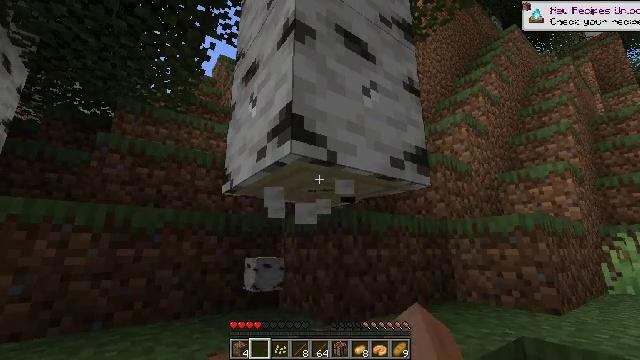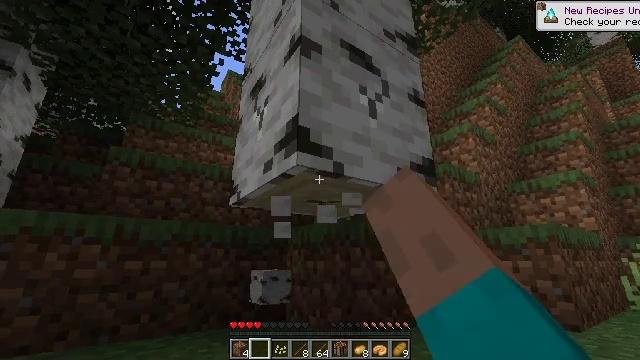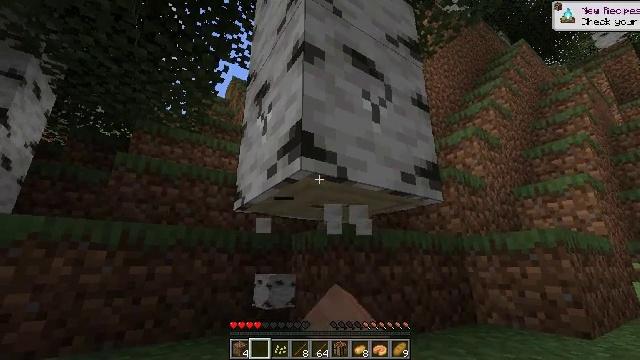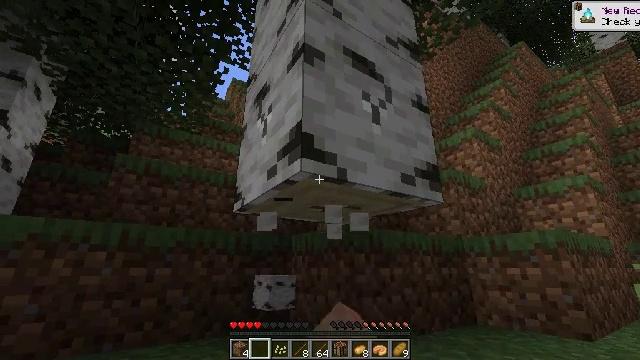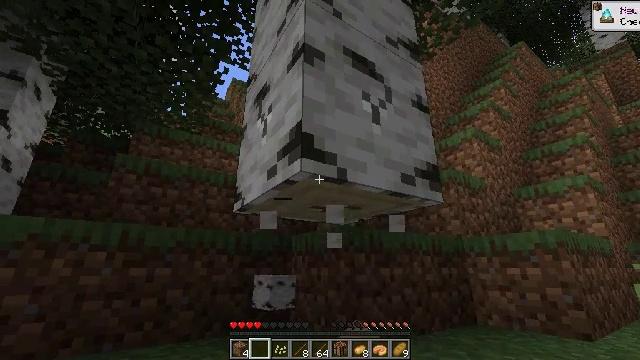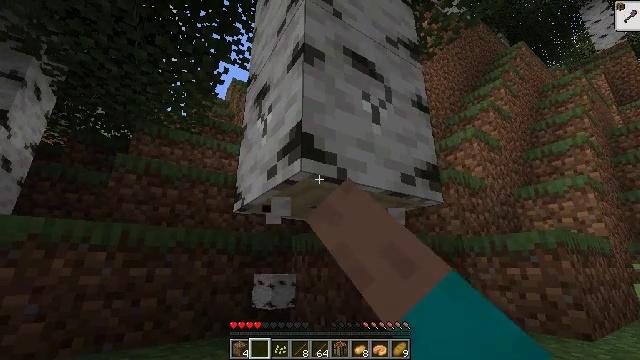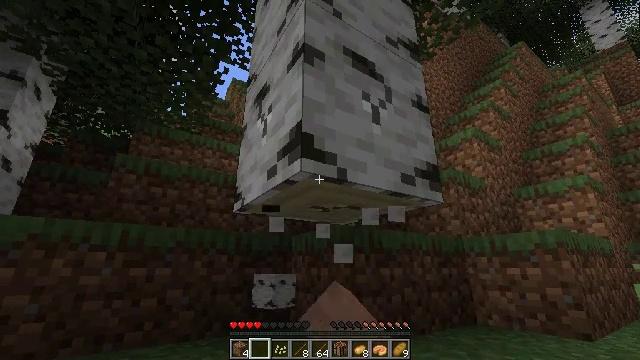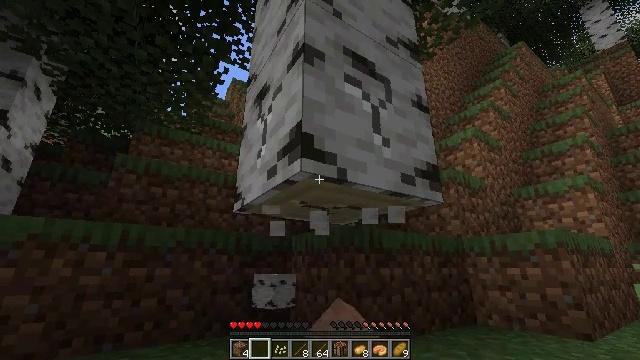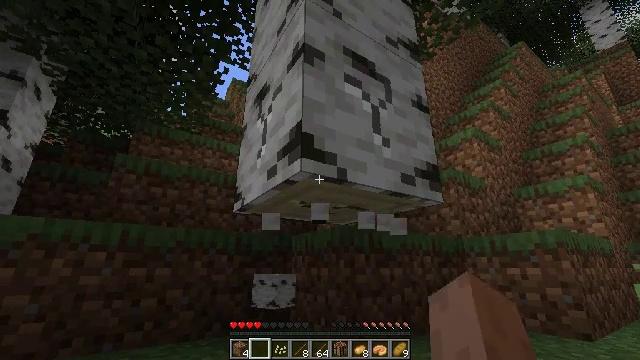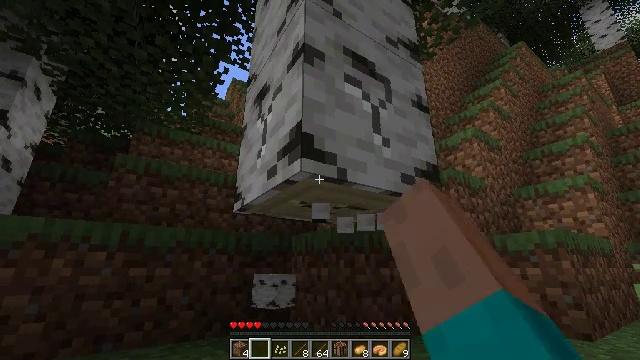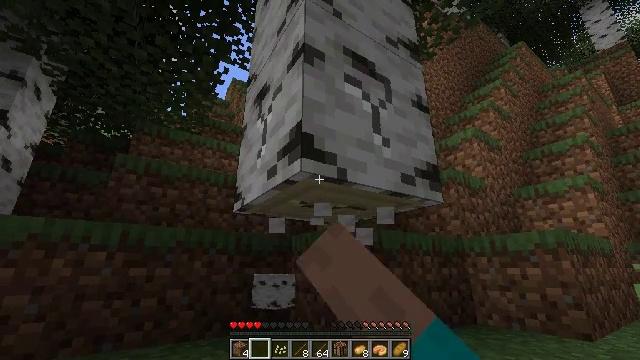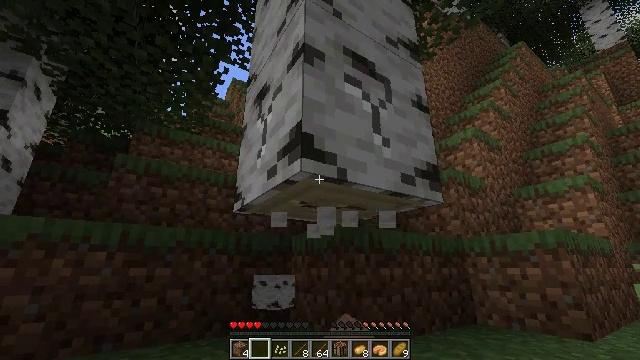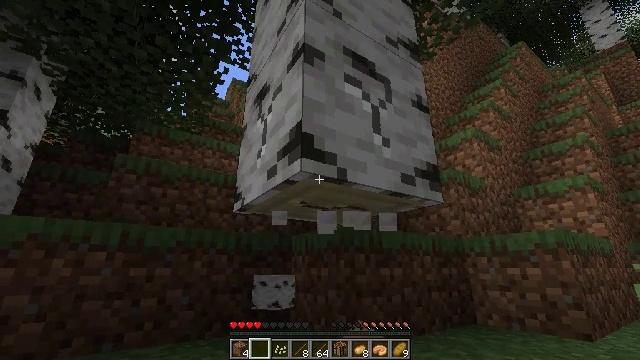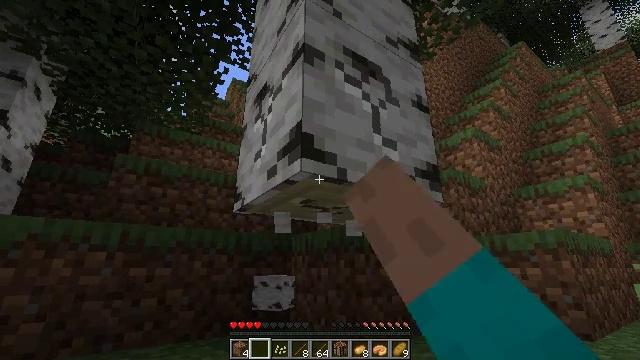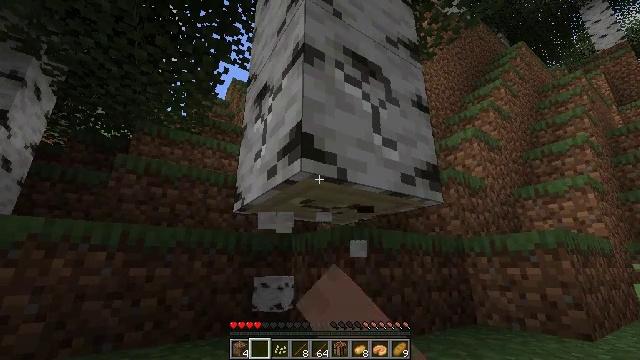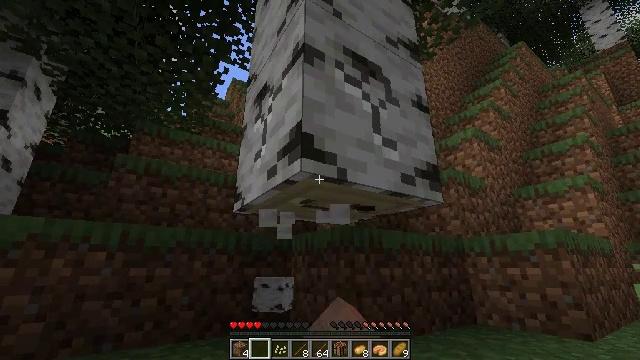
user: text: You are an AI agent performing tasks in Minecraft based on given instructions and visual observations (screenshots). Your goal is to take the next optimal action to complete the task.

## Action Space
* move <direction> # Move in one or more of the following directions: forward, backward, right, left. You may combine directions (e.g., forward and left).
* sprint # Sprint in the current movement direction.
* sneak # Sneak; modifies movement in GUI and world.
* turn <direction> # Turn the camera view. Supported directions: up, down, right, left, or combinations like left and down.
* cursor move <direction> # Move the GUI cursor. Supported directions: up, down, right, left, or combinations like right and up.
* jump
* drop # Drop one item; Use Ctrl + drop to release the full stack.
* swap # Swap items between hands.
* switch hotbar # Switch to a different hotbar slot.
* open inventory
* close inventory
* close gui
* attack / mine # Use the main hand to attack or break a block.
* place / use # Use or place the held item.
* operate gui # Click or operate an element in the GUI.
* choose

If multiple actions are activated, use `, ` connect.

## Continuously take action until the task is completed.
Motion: motion action
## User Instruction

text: Harvest birch logs from birch trees.
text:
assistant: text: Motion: turn left and up, attack / mine
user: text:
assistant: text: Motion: turn up, attack / mine
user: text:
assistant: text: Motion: attack / mine
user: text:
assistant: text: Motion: attack / mine
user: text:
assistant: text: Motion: attack / mine
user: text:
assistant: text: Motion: attack / mine
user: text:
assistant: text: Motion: attack / mine
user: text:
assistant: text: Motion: attack / mine
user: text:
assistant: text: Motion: attack / mine
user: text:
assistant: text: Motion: attack / mine
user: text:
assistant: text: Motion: attack / mine
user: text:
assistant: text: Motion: attack / mine
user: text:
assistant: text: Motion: attack / mine
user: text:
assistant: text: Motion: attack / mine
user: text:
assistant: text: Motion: attack / mine
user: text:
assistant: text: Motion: attack / mine
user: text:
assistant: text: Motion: attack / mine
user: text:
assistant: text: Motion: attack / mine
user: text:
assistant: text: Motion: attack / mine
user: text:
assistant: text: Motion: move right, turn up, attack / mine
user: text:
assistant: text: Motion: move right, turn left and up, attack / mine
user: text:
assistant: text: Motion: move forward and move right, turn left and up, attack / mine
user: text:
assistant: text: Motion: move forward and move right, turn left and up, attack / mine
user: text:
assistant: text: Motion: move forward and move right, turn left and up, attack / mine
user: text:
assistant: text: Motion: move forward, turn left and up, attack / mine
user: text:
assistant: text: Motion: turn left and up, attack / mine
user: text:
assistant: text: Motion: turn left and up, attack / mine
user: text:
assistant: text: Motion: attack / mine
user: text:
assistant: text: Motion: attack / mine
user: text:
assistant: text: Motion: attack / mine